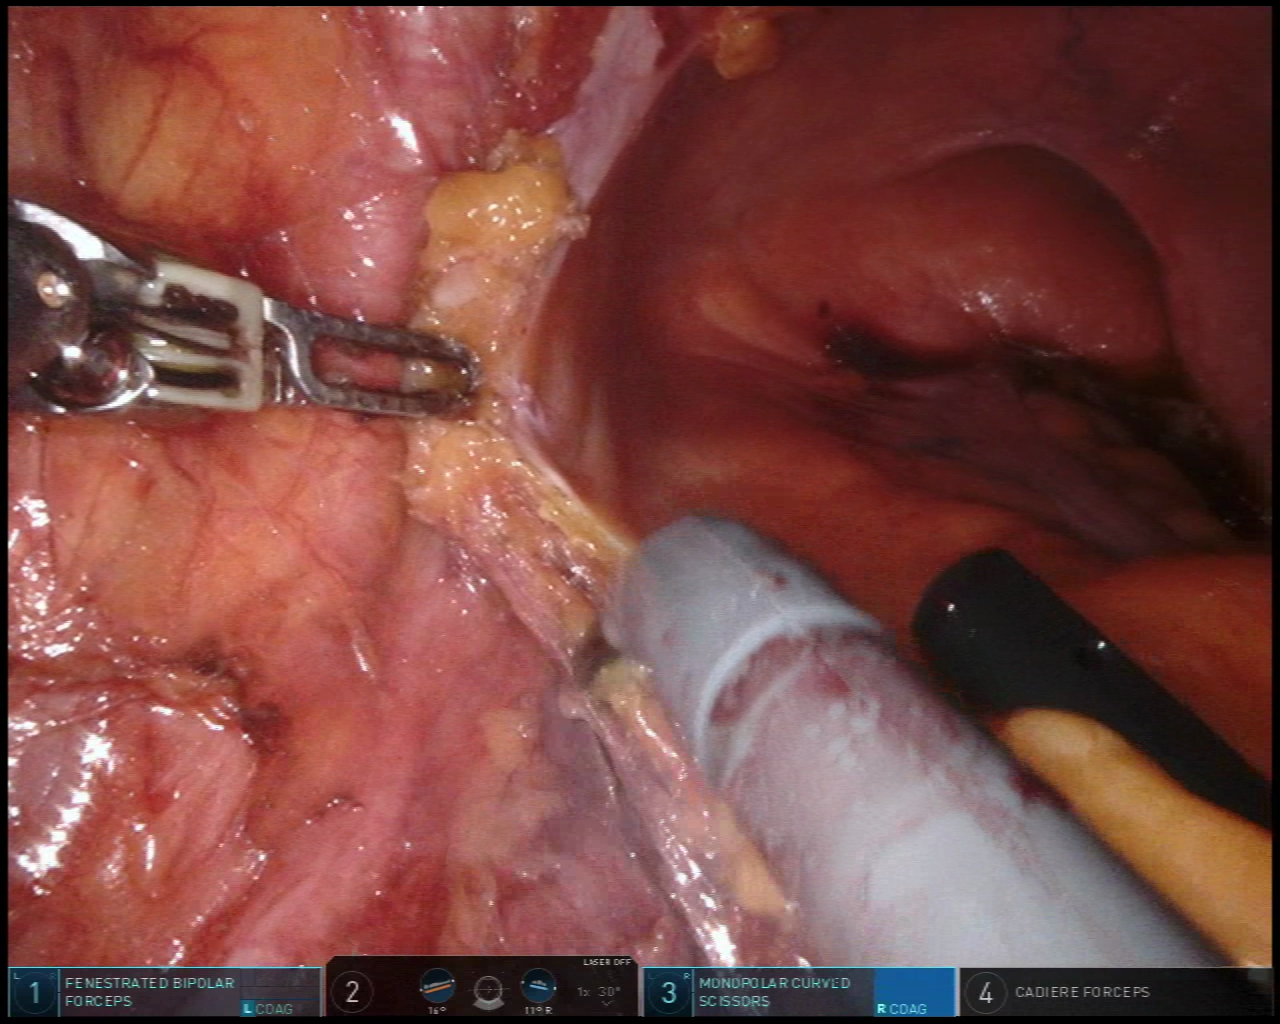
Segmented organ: ureter
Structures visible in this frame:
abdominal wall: yes
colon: no
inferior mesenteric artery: no
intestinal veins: no
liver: no
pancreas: no
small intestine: no
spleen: no
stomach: no
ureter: yes
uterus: no
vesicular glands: no